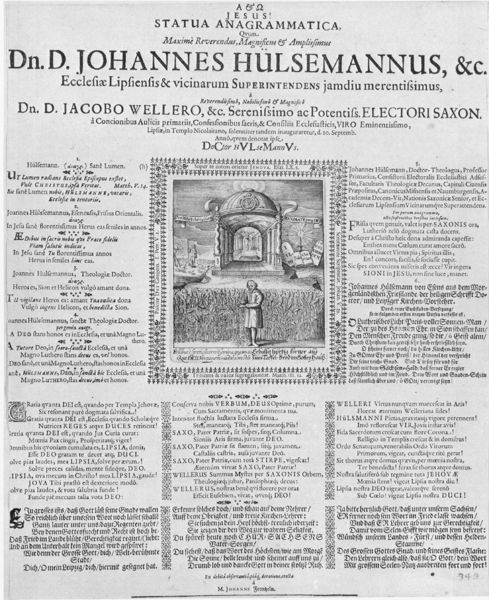
Titel: A et O JESUS! STATUA ANAGRAMMATICA
Künstler: Johann Frentzel
Standort: Wolfenbüttel
Institution: Herzog August Bibliothek
Schlagwörter: himmel, mann, weiß, grau, schwarz, säulen, zeichnung, gras, haus, wiese, ornament, architektur, johannes, mensch, rahmen, bild, kirche, sonne, blatt, umrandung, statue, schrift, grafik, graphik, spalten, rand, kuppel, verzierung, jahreszahl, tor, gestalt, foto, kolonnen, buch, strahlen, umrahmung, druck, schwarzweiss, initialen, radierung, stich, titel, seite, illustration, text, zeitung, buchstaben, initiale, überschrift, kopie, reihen, monstranz, kapelle, tempel, pavillon, zeilen, urkunde, kupferstich, pavillion, texte, doktor, rotunde, latein, lateinisch, temepl, kolumne, schrifttafel, sachsen, spalte, jakob, lexikon, anzeige, scan, wweiß, weller, tepel, 10 gebote, dreispaltig, zeitungsseite, dr, statut, johannes hulsemannus, hülsemann, wellero, hulsemann, hulsemannus, hülsemannus, droktor, urkunge